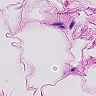
Metastatic tissue present: no